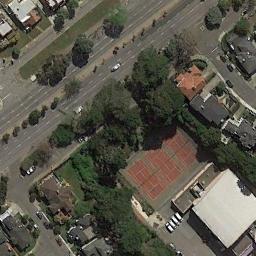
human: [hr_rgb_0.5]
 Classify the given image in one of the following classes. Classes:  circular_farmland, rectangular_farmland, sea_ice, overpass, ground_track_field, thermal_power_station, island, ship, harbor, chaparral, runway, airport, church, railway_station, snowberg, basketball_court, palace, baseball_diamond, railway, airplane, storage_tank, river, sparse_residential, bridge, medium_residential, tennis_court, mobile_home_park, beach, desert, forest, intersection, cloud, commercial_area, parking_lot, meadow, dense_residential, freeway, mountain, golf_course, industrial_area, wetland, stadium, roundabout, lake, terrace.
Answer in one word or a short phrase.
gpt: tennis_court